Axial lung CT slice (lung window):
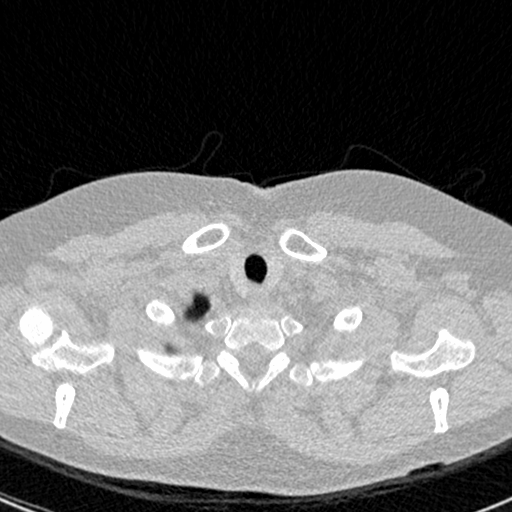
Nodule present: no